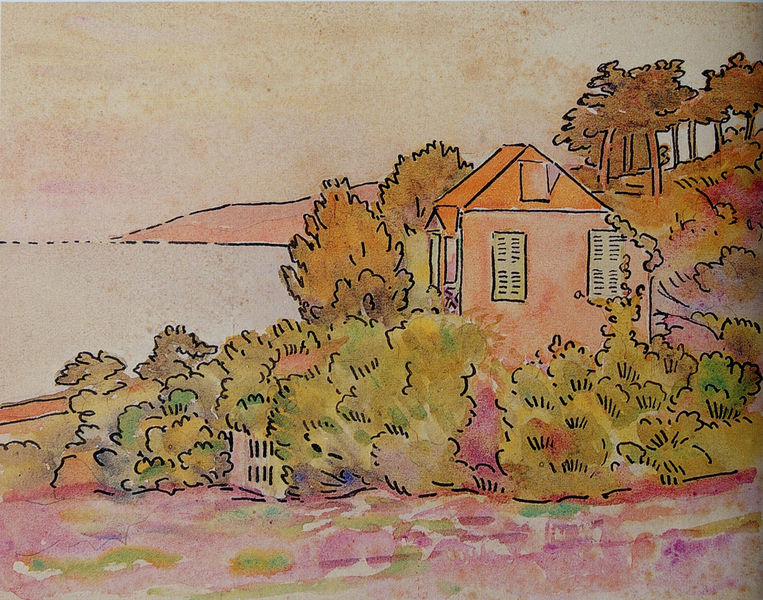
Titel: La Maison rose. La Ramade
Künstler: Paul Signac
Institution: (Privatsammlung)
Schlagwörter: baum, berg, blau, himmel, laub, meer, wasser, wolken, aquarell, baumstämme, bäume, gelb, grob, grün, impressionismus, landschaft, see, ufer, abend, braun, bunt, fenster, grau, hell, licht, orange, pastell, schwarz, skizze, strasse, tür, weiss, zeichnung, ausblick, blick, dach, gras, haus, rot, weg, wiese, zaun, expressionismus, wand, baumstamm, erde, horizont, hügel, natur, stamm, strauch, busch, büsche, gebüsch, gewässer, hütte, sträucher, boden, land, pflanze, pflanzen, rosa, wald, anhöhe, fensterläden, schornstein, umrandung, vorbau, garten, ranken, aussicht, farbig, küste, orang, sommer, strand, umrisse, fassade, italien, vedute, abstrakt, berge, farben, hang, modern, giebel, farbe, grafik, graphik, hecke, lila, violett, landschaftsmalerei, wasserfarbe, linien, gartenzaun, herbst, naiv, läden, häuschen, stämme, blue, red, window, wein, green, old, olive, painting, windows, yellow, flowers, pastellfarben, picture, pink, baumkrone, baumkronen, striche, tor, umriss, bucht, panorama, erker, tusche, wasserfarben, fensterladen, veranda, untergrund, expressionistisch, linie, kontur, konturen, strich, koloriert, landzunge, tinte, villa, efeu, buschwerk, sky, tree, building, hill, hills, house, lake, landscape, mountain, nature, ocean, sand, sea, shore, water, urwald, horizon, roof, summer, trees, haus am see, gaube, grundstück, coast, grass, river, bushes, path, plants, shutters, drawing, geln, color, purple, pen, fence, violet, bund, dirt, holiday, leaves, paul signac, windstill, ink, brick, gate, watercolor, wegs, colorful, colors, pastel, gartentor, draw, bush, home, pond, törchen, bakon, gardasee, garteb, seeblick, signac?, seaside, bay, contemporary, colour, minimal, simple, waterpaint, chimney, bank, structure, gardening, skyline, shutter, einladend, shrubbery, tre, moutain, easy, ttree, meer hügel, bushe, fehlfarben, mediteranian, coastline, chimni, farbig aquarell, lake house, sea house, \facing, lakeshore, bunte zeichnung